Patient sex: F
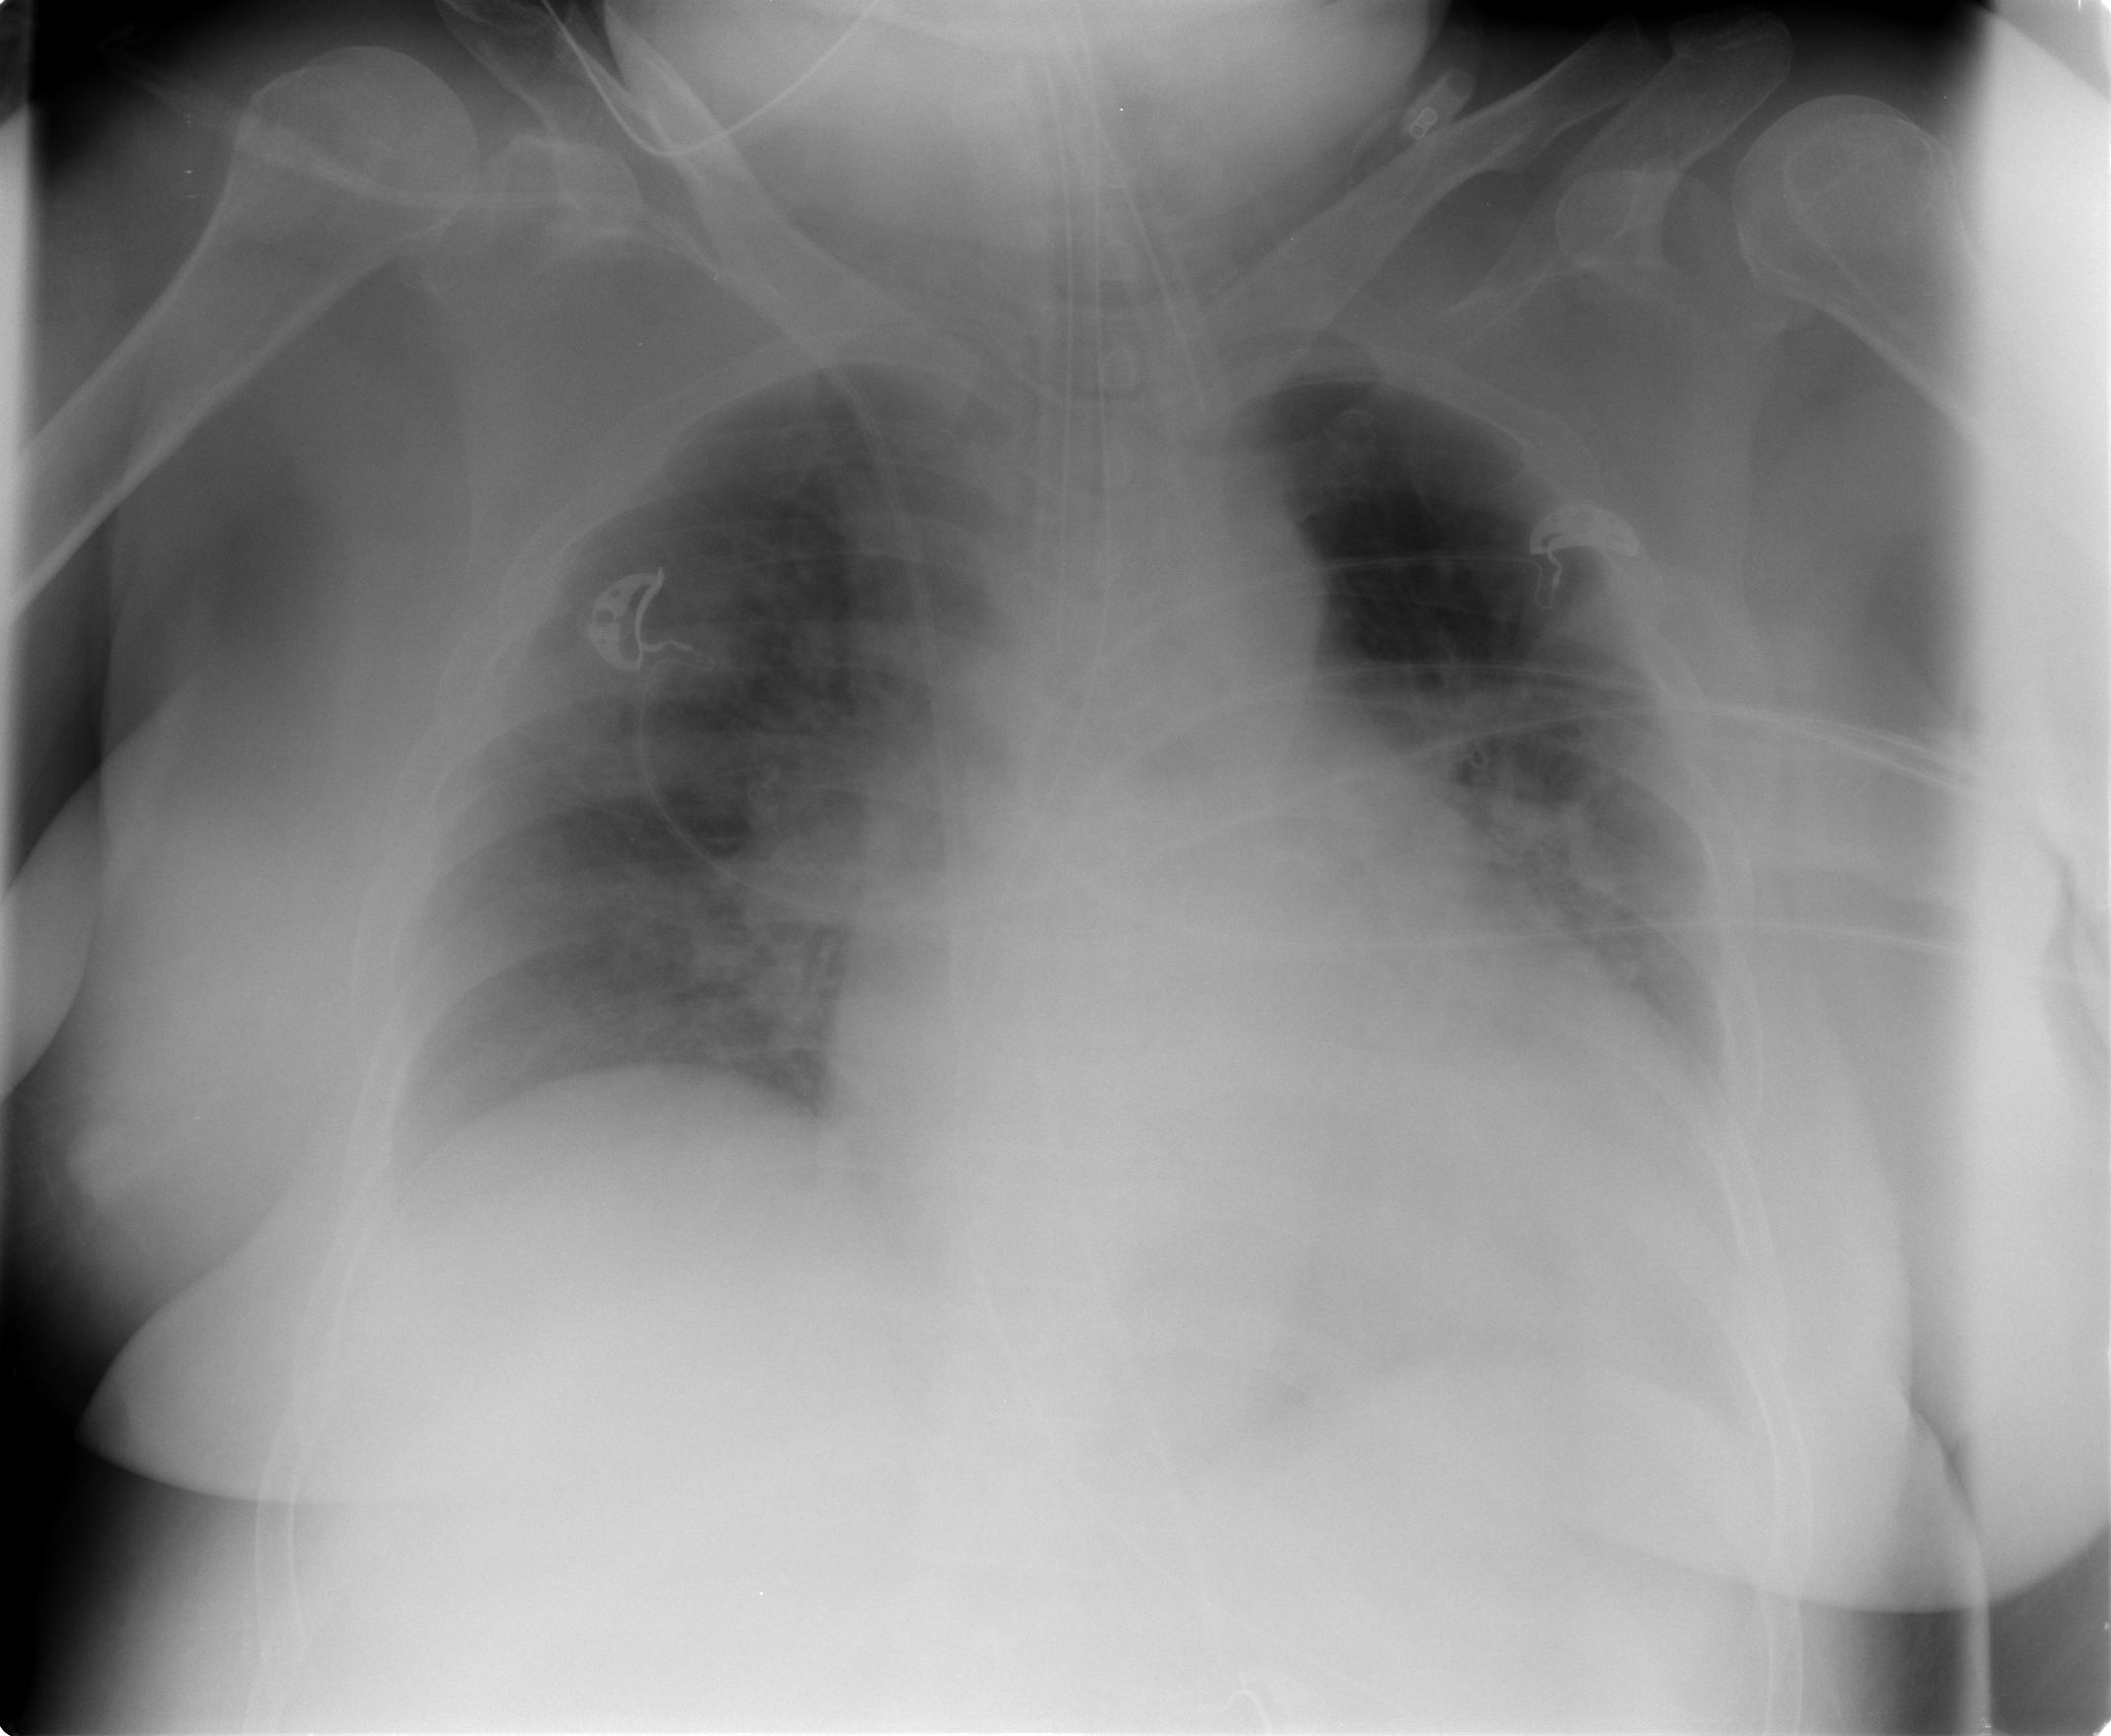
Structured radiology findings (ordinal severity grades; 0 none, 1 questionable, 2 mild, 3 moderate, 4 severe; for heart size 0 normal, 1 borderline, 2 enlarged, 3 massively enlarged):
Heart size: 2
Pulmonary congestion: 0
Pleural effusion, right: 0
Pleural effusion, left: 1
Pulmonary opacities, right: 2
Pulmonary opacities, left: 0
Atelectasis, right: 0
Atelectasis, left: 0